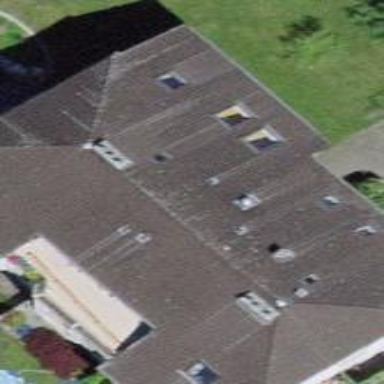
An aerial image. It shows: Building with hipped roof shape.